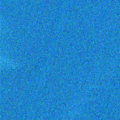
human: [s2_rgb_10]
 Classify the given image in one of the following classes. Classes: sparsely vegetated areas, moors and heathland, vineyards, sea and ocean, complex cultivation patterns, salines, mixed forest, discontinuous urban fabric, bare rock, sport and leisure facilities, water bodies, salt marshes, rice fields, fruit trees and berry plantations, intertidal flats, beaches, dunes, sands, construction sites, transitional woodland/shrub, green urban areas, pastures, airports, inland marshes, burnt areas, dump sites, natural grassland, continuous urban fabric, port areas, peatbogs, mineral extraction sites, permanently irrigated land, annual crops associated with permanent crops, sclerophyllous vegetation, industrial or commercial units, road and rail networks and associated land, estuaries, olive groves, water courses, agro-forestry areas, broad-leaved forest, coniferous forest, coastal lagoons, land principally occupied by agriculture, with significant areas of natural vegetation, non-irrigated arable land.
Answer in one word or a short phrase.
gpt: sea and ocean